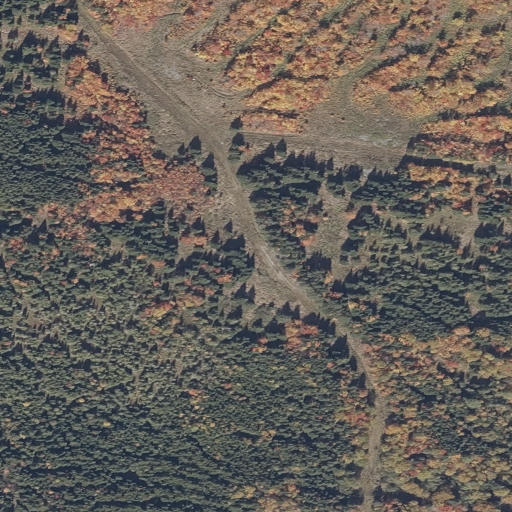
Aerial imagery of ridge(s) in Maine named Threemile Ridge containing mixed forest, deciduous forest, and evergreen forest